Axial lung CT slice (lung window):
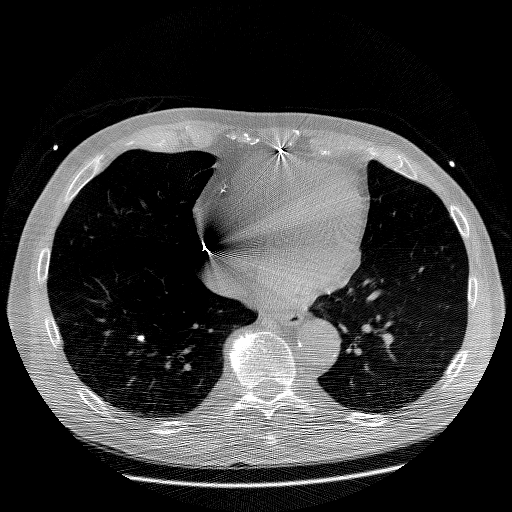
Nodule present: yes
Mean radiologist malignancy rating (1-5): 1